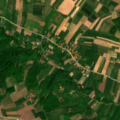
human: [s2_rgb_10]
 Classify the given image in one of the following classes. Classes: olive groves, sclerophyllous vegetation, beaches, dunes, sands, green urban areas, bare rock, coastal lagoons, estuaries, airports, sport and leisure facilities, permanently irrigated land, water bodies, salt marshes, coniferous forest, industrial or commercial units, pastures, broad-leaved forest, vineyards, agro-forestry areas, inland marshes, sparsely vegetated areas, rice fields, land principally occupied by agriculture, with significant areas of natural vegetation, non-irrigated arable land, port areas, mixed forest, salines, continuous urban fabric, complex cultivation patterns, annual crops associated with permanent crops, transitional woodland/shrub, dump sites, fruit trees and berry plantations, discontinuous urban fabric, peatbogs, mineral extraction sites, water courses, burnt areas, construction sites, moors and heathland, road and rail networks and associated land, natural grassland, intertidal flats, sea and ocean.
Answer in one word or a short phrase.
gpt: complex cultivation patterns, land principally occupied by agriculture, with significant areas of natural vegetation, broad-leaved forest